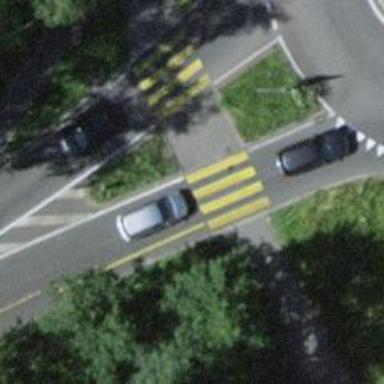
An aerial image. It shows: Asphalt footway on traffic island.